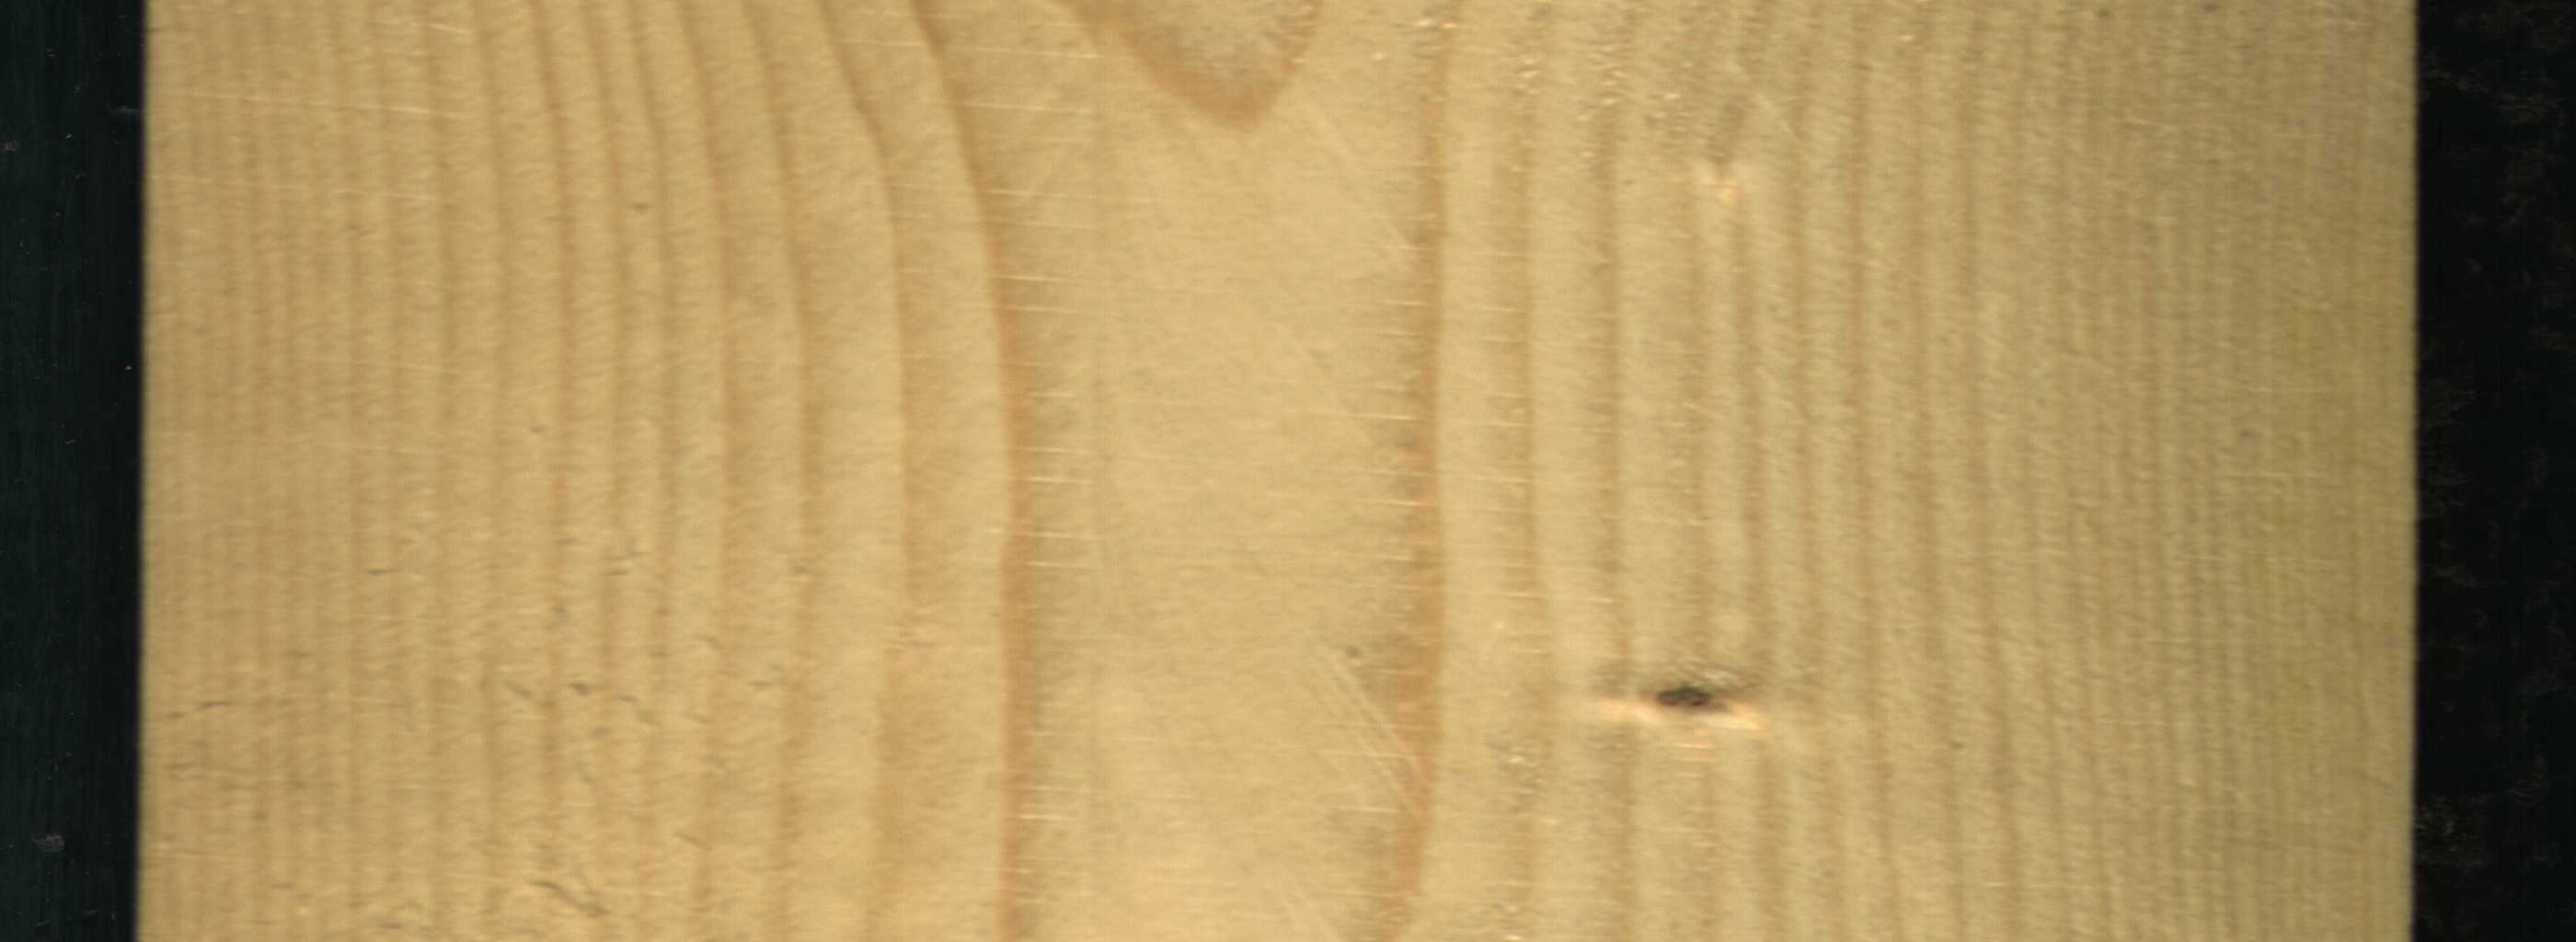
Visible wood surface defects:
Live_Knot